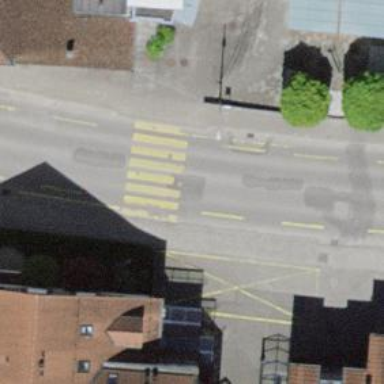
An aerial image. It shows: Secondary road with asphalt surface.